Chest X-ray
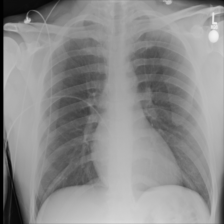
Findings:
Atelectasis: negative
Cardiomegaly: negative
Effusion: negative
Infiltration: negative
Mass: negative
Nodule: negative
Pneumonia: negative
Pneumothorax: negative
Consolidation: negative
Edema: negative
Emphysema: negative
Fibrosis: negative
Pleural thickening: negative
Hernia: negative